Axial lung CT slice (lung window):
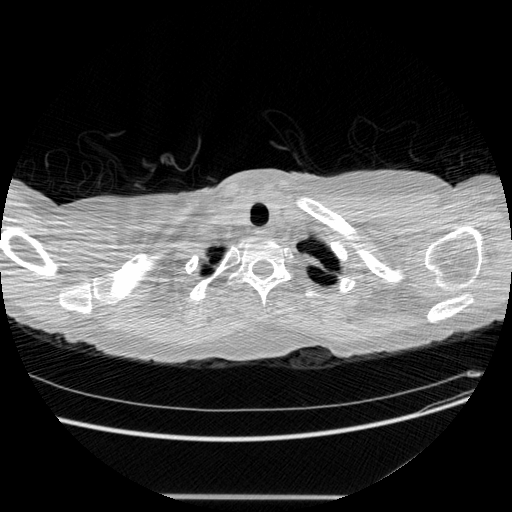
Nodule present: no